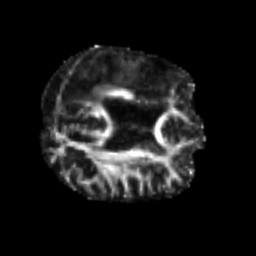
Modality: FA
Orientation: axial
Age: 52
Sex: male
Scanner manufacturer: siemens
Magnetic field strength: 3 T
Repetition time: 4.999 s
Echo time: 0.07946 s